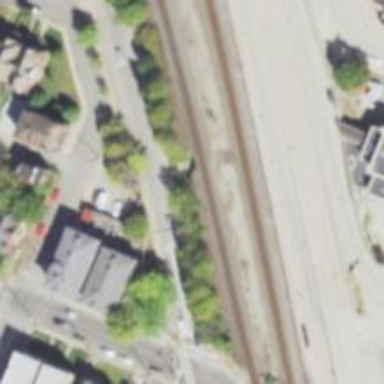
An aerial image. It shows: Railway line running on embankment.